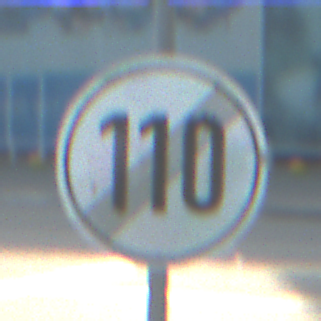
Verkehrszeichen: EndeGeschwindigkeit110
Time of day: MorningAfternoon
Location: Outdoor (Suburban)
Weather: PartlyCloudy
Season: NotSpecified
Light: Natural